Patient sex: M
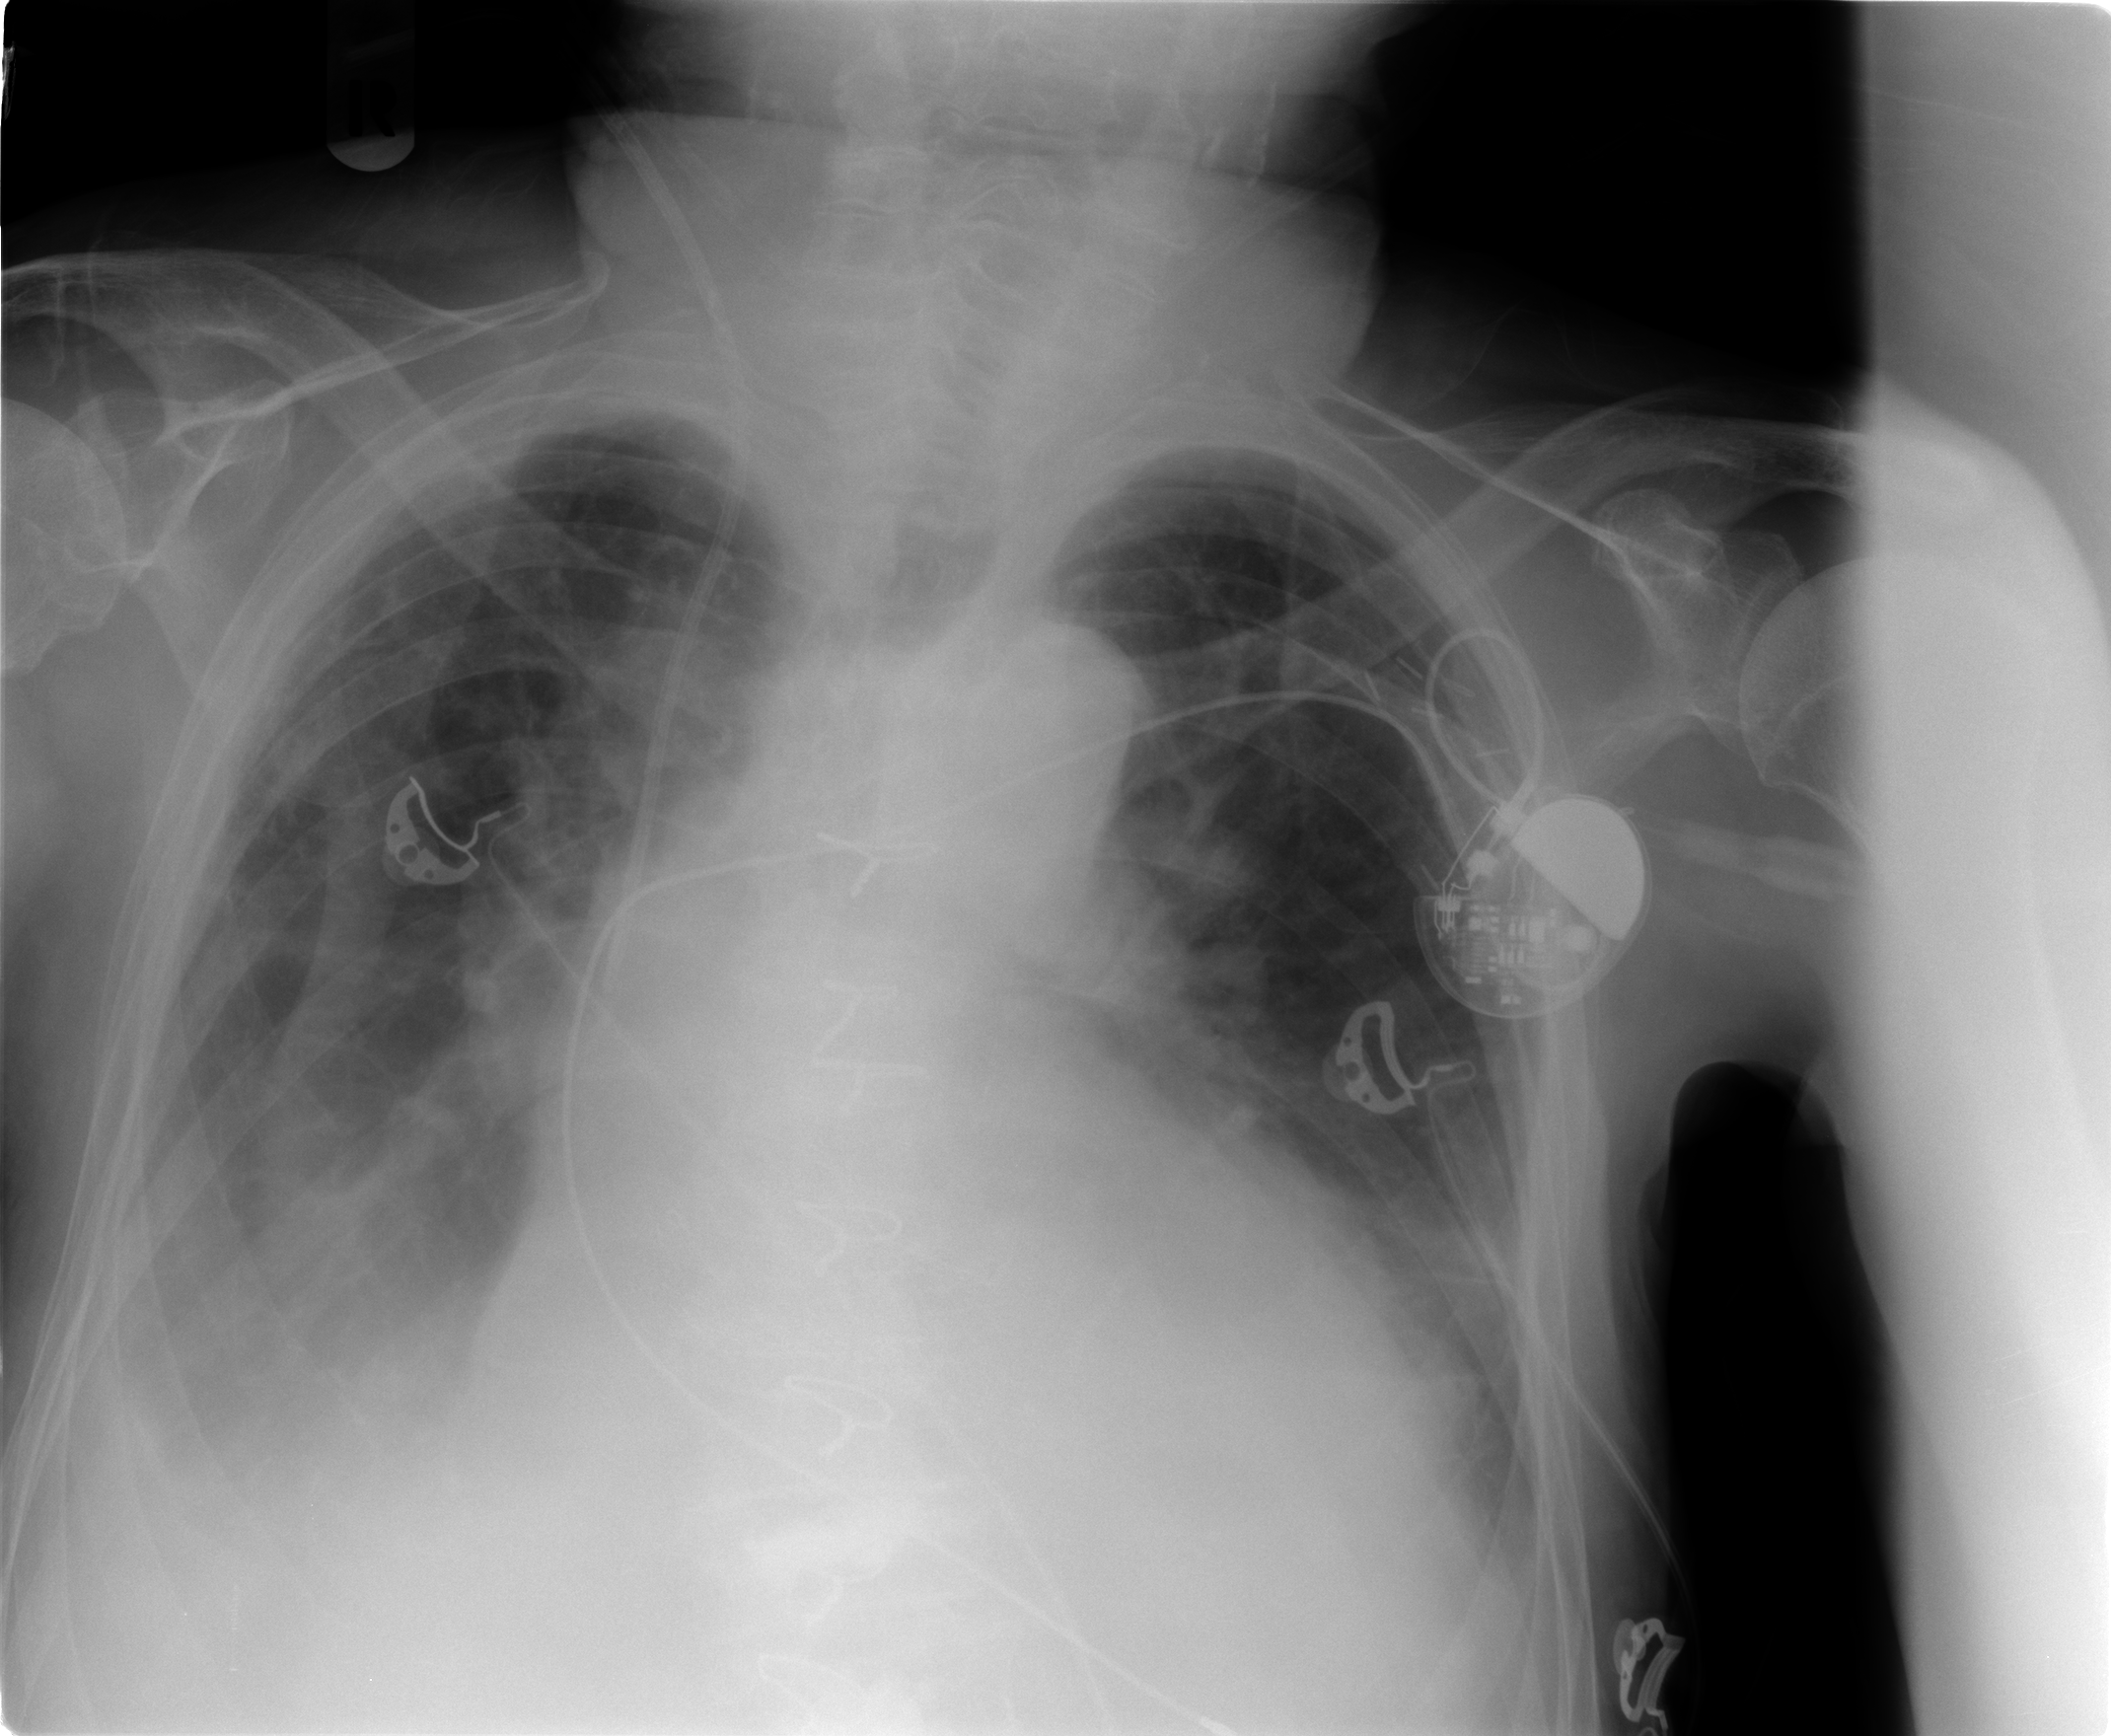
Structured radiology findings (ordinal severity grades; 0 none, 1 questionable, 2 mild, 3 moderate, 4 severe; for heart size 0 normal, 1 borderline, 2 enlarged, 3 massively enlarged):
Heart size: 2
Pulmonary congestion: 2
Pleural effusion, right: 2
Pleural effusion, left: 0
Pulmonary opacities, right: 2
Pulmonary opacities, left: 2
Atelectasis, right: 2
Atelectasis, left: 2